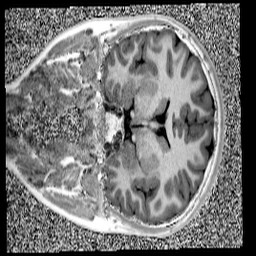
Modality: UNIT1
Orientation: coronal
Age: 11
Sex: female
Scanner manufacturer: siemens
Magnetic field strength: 3 T
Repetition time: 4 s
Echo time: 0.00299 s